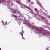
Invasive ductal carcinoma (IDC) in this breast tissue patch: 0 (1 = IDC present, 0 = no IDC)